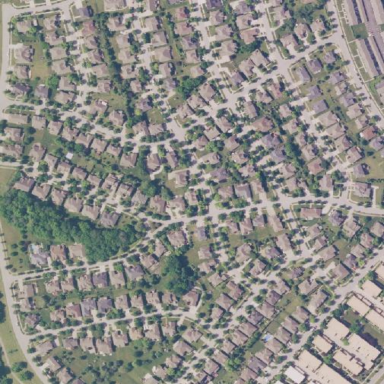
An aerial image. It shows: Residential area within neighborhood.